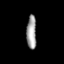
Tissue: lung
Cell type: Endothelial cells
Senescence score: 0.5533
Nuclear area (px): 322
Mean DAPI intensity: 159.233